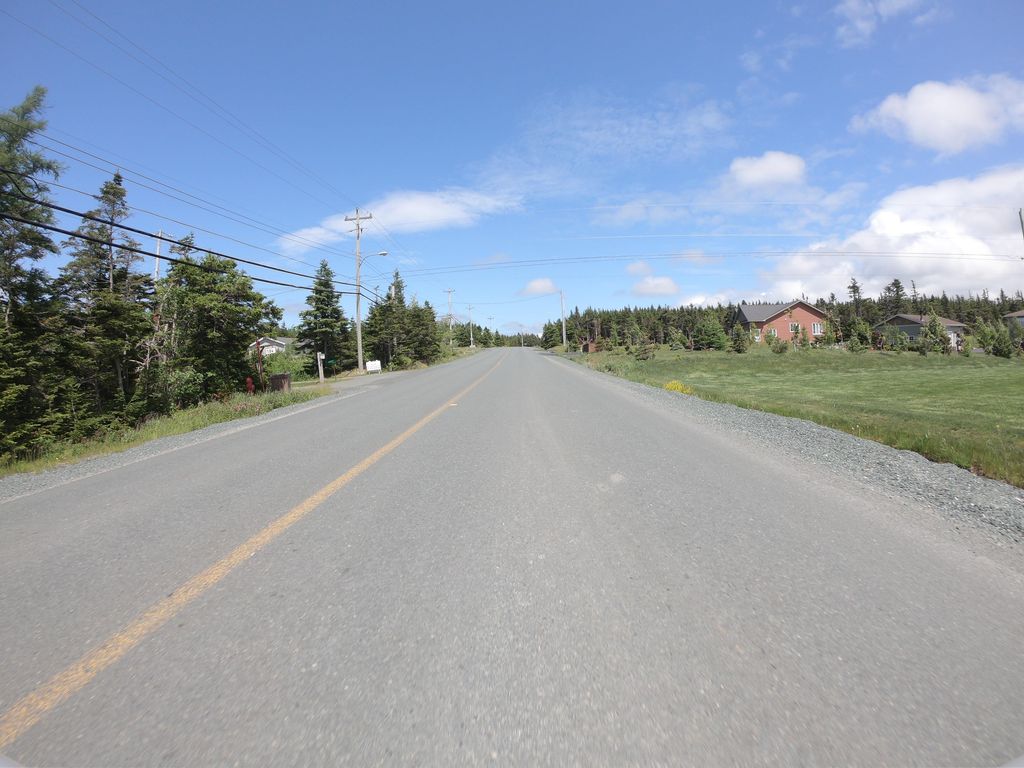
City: st_johns